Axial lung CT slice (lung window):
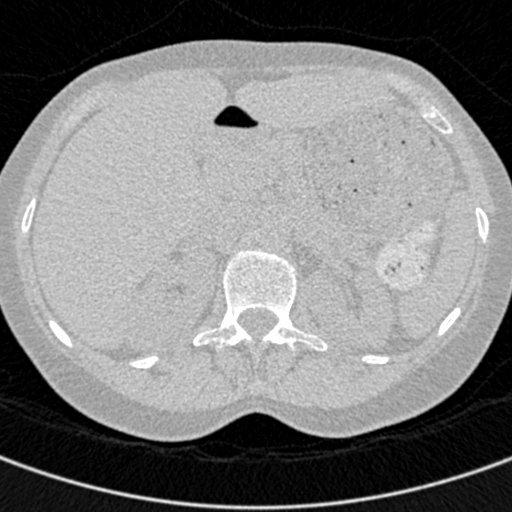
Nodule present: no